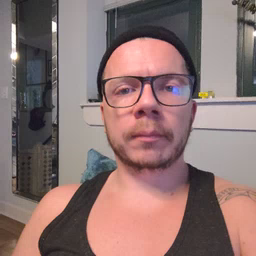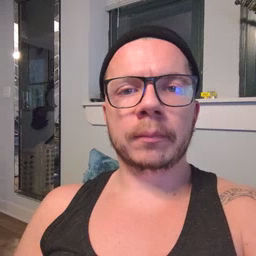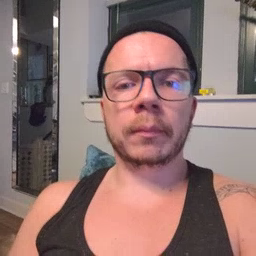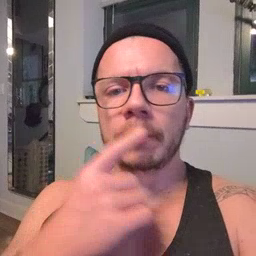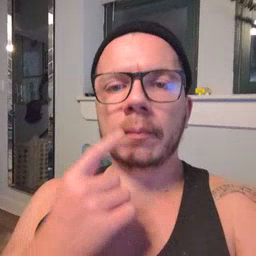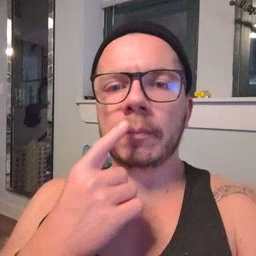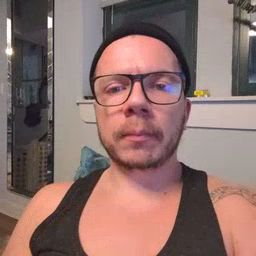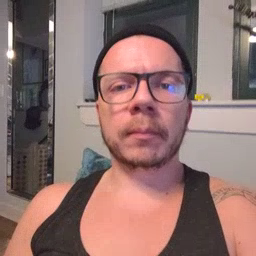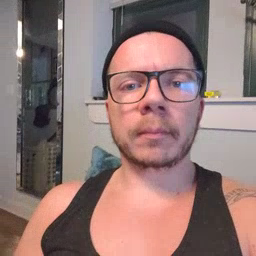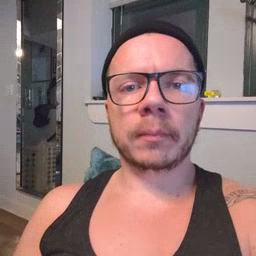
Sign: lips